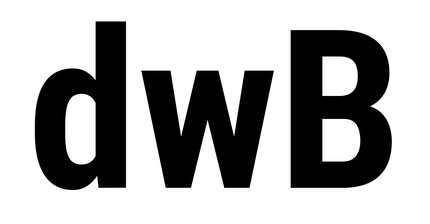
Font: Roboto_Condensed_Bold